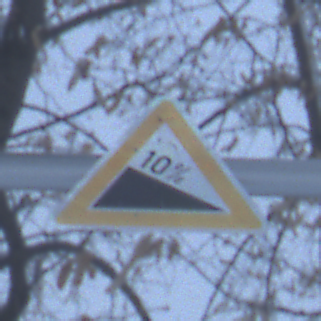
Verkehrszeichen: Gefaelle10
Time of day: Midday
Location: Outdoor (Nature)
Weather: Overcast
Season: Winter
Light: Natural